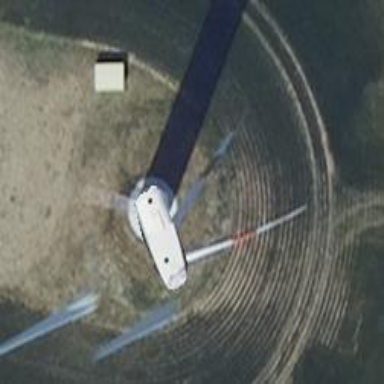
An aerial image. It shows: Wind generator powered by wind. The generator type is horizontal axis and it uses wind turbines.